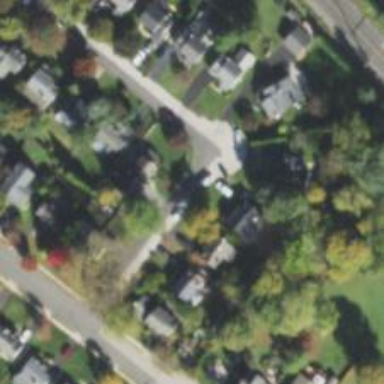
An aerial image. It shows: Residential road.